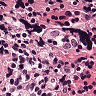
Metastatic tissue present: no